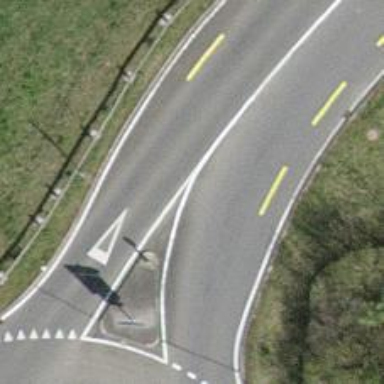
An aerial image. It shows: Primary highway with designated cycle lane.